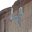
Label: 4